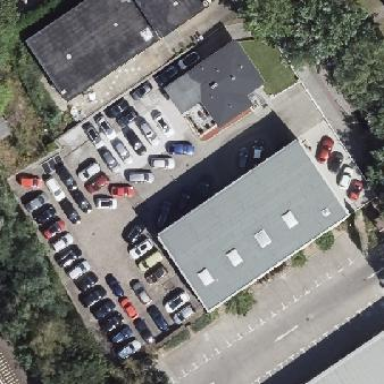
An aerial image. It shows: Shop that sells cars.